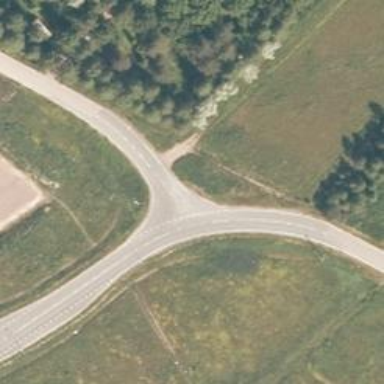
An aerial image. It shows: Crossing road.